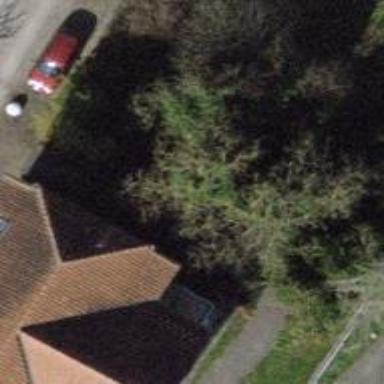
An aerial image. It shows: Garden with deciduous broadleaved trees.